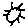
Label: sun